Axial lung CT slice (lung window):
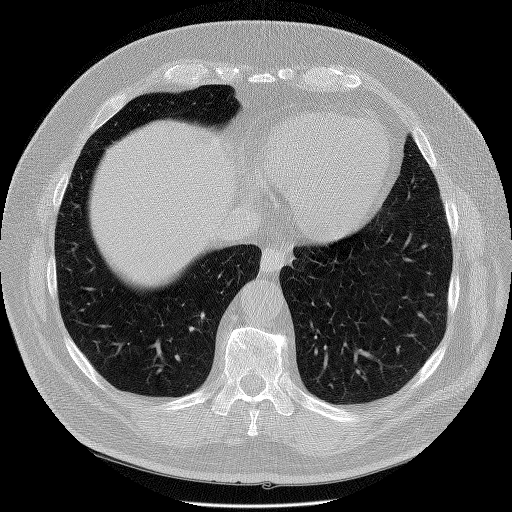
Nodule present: no